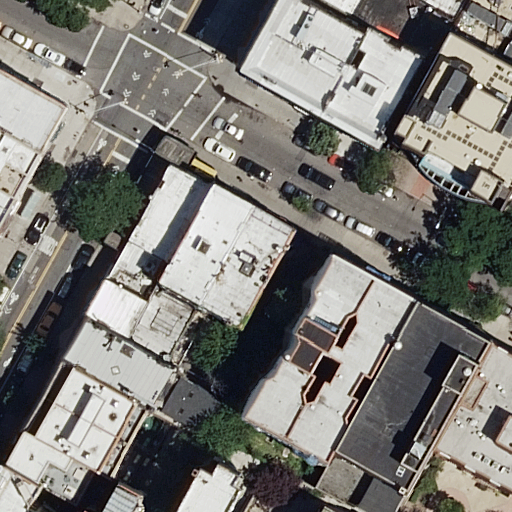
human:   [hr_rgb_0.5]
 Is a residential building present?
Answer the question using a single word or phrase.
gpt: yes

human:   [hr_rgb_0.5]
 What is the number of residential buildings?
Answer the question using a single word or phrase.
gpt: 25

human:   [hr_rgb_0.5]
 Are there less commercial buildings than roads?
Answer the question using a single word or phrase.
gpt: yes

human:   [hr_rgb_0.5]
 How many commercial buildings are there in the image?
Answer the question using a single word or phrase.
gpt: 0

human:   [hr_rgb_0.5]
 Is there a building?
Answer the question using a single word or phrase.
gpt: yes

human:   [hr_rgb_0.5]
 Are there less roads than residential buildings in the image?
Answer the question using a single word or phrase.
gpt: yes

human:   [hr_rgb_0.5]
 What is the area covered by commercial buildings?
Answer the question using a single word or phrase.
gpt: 0m2

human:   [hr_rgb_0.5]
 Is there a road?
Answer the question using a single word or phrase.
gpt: yes

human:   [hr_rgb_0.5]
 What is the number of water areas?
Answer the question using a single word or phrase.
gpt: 0

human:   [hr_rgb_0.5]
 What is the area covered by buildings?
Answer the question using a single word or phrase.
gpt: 5996m2

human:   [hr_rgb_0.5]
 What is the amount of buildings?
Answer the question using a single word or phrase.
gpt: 25

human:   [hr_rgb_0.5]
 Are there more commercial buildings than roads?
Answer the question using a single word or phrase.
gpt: no

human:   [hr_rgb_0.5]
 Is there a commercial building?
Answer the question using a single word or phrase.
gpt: no

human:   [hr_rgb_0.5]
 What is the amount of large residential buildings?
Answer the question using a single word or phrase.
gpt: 3

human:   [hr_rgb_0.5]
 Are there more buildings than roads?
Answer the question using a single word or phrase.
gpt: yes

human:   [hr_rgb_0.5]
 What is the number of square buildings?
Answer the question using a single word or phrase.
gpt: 0

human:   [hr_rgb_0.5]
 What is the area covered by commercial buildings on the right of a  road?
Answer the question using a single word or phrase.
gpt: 0m2

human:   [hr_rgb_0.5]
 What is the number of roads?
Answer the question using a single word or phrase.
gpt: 3

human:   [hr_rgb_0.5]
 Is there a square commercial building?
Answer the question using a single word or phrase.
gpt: no

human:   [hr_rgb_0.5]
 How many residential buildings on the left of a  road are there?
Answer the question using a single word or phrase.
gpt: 16

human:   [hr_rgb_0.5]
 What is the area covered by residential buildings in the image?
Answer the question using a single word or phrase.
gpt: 5996m2

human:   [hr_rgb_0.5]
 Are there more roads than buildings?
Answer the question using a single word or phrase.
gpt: no

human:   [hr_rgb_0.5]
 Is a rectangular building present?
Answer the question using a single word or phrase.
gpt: yes

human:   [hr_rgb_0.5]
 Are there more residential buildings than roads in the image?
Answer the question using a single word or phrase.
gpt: yes

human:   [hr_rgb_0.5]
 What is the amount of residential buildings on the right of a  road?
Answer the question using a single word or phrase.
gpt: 17

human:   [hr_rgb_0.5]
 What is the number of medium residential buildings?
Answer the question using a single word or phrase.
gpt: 13

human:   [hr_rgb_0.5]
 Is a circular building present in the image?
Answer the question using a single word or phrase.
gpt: no

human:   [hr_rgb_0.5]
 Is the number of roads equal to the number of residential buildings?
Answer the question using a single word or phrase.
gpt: no

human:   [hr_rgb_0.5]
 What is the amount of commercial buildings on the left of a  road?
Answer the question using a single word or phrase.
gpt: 0

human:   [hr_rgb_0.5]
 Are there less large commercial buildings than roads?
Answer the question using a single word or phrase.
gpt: yes

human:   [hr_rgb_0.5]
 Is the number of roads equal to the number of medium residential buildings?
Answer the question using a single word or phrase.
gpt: no

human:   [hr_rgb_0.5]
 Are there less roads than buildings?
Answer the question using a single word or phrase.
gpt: yes

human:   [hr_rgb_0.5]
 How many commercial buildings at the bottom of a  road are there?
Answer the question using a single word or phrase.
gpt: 0

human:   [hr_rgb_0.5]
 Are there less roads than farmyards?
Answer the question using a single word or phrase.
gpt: no

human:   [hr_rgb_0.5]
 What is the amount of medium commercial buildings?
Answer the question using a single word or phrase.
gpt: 0

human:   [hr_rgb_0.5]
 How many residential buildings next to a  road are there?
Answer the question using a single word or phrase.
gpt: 25

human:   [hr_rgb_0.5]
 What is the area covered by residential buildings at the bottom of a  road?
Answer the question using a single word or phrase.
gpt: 4204m2

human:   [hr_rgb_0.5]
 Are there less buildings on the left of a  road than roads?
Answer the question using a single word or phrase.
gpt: no

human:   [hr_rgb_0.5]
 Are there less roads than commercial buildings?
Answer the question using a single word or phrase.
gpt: no

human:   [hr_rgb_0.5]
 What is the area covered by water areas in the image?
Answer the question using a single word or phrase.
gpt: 0m2

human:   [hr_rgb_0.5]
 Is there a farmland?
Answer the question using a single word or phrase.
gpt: no

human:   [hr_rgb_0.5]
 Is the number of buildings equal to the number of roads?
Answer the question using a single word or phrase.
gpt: no

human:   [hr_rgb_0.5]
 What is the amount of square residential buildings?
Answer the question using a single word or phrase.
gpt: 0

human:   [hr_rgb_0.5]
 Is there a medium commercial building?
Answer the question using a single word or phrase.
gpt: no

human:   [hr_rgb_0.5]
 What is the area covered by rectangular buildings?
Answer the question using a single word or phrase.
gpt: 1889m2

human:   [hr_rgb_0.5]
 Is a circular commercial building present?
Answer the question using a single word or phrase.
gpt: no

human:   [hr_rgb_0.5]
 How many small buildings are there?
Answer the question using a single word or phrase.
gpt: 9

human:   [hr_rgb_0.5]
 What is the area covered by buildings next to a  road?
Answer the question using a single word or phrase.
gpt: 5996m2

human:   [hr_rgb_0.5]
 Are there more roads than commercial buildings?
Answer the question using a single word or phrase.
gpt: yes

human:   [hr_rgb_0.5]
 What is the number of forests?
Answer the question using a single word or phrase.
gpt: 0

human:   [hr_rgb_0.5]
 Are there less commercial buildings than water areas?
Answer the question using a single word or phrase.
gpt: no

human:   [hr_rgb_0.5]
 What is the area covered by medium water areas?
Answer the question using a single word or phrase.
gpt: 0m2

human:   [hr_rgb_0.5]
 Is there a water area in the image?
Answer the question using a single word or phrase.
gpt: no

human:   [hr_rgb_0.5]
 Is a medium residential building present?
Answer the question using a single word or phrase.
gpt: yes

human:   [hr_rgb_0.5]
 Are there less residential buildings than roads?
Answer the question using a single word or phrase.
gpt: no

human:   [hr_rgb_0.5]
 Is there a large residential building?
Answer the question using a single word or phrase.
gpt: yes

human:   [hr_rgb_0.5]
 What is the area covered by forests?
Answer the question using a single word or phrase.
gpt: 0m2

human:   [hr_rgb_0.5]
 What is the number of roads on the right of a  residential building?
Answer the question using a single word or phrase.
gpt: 3

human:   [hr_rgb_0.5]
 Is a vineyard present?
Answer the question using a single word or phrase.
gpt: no

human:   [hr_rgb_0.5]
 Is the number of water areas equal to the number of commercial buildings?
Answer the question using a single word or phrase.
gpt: yes

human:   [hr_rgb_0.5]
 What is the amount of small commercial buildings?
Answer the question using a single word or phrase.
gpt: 0

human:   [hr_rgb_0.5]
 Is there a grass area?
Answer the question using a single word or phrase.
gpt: no

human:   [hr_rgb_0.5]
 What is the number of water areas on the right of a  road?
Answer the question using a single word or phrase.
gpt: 0

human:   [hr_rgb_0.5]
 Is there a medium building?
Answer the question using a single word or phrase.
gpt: yes